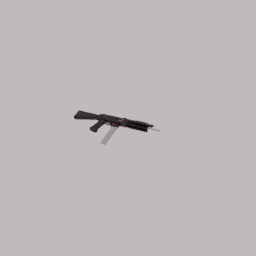
Label: tools